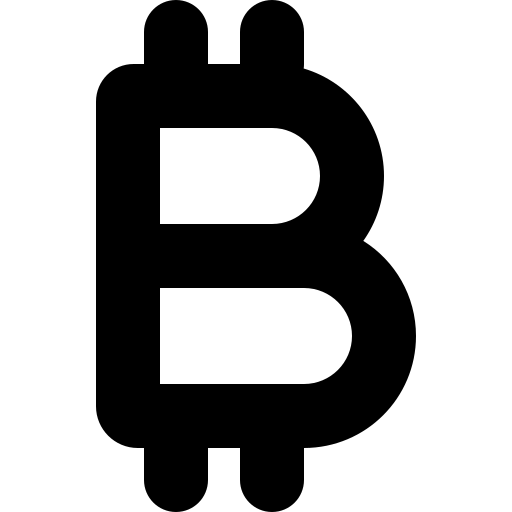
Tags: icon, FontAwesome, fa-icon, solid, bitcoin, sign